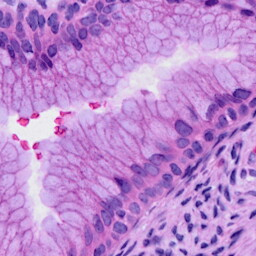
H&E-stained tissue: Cervix